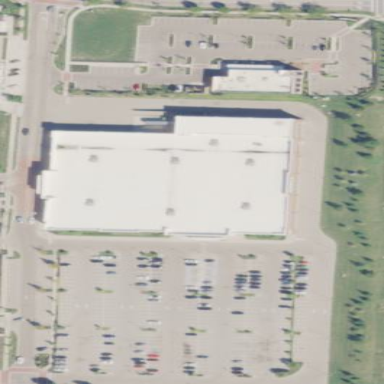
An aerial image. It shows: Commercial building housing department store.